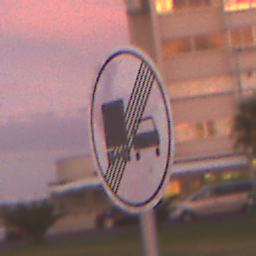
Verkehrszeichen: EndeUeberholverbotKraftfahrzeuge
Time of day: SunriseSunset
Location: Outdoor (Urban)
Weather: PartlyCloudy
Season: NotSpecified
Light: Natural